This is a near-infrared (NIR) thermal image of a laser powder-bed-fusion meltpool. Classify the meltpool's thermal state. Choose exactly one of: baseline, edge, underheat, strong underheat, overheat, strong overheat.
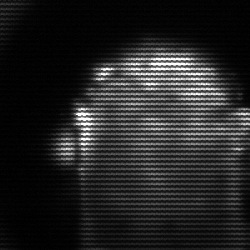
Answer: baseline